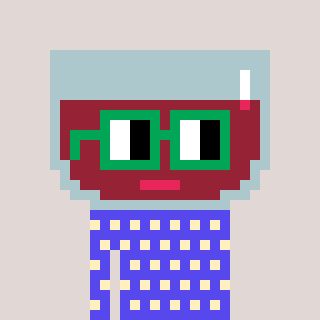
a pixel art character with square green glasses, a wine-shaped head and a computerblue-colored body on a warm background